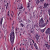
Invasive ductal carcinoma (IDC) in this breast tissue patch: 1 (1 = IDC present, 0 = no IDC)